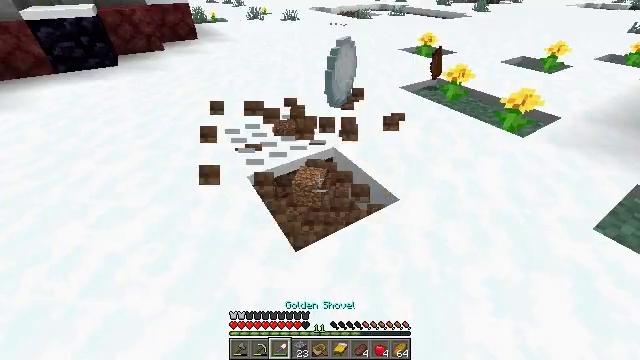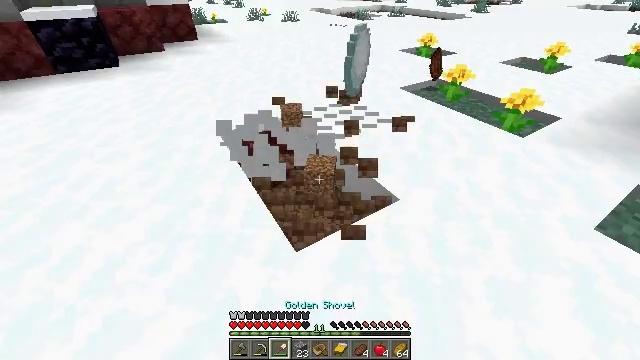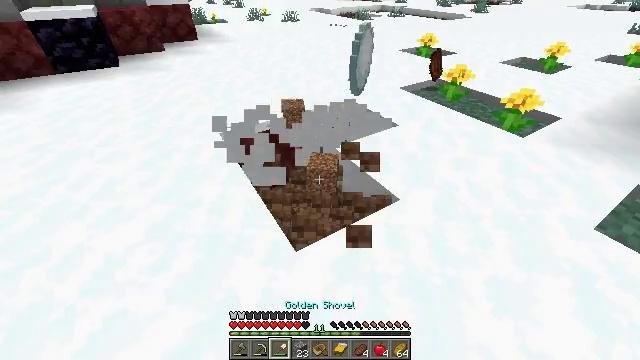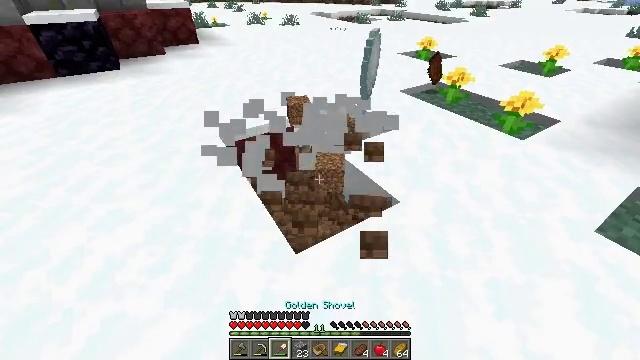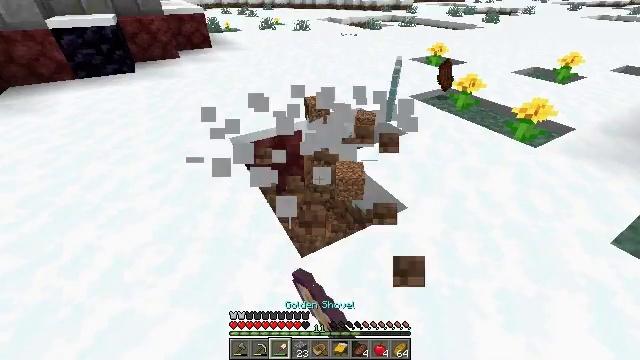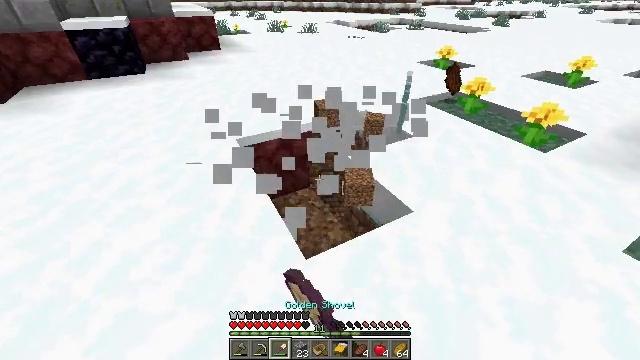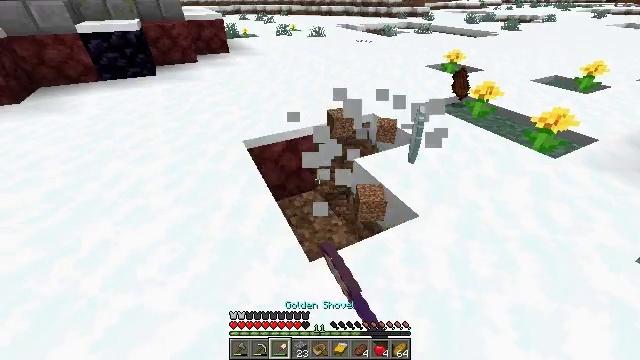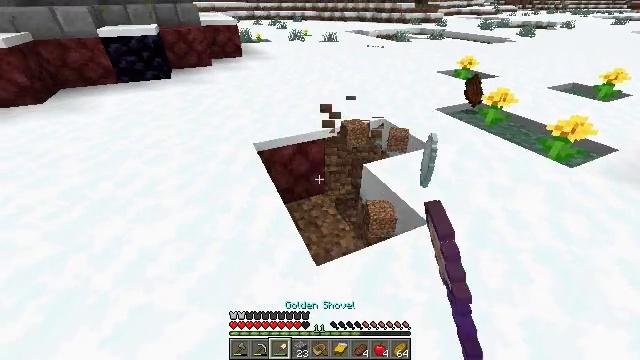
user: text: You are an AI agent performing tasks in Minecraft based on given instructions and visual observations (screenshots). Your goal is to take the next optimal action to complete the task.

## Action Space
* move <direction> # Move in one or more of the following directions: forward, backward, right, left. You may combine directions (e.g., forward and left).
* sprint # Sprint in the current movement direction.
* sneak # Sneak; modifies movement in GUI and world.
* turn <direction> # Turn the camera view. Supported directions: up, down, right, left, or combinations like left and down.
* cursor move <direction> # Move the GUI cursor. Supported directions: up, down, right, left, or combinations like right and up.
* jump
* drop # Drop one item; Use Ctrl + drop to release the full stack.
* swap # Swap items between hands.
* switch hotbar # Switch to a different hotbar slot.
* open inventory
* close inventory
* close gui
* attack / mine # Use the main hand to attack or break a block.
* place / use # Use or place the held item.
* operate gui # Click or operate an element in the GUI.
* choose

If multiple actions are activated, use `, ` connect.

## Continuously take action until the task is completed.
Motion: motion action
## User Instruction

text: Collect dirt by holding left button.
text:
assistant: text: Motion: attack / mine
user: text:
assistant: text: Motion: attack / mine
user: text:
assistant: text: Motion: attack / mine
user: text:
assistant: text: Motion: turn left, attack / mine
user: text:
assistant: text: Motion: turn left, attack / mine
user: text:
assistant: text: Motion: turn left, attack / mine
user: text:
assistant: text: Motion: turn left, attack / mine
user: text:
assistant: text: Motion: attack / mine